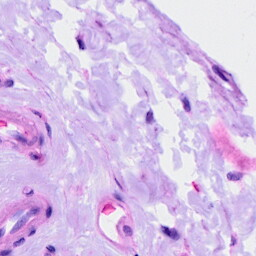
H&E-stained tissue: Ovarian